Question: how I can create a ribbon header in bootstrap and i need to be responsive, the best way will be if this header will be split in 2 parts, i mean left and right, the ribbon must look like this:

my code is:
'''
.ribbon {
font-size: 16px !important;
/* This ribbon is based on a 16px font side and a 24px vertical rhythm. I've used em's to position each element for scalability. If you want to use a different font size you may have to play with the position of the ribbon elements */
width: 75%;
position: relative;
background-color: #fafafa;
background-image: -moz-linear-gradient(top, #ffffff, #f2f2f2);
background-image: -webkit-gradient(linear, 0 0, 0 100%, from(#ffffff), to(#f2f2f2));
background-image: -webkit-linear-gradient(top, #ffffff, #f2f2f2);
background-image: -o-linear-gradient(top, #ffffff, #f2f2f2);
background-image: linear-gradient(to bottom, #ffffff, #f2f2f2);
background-repeat: repeat-x;
filter: progid: DXImageTransform.Microsoft.gradient(startColorstr='#ffffffff', endColorstr='#fff2f2f2', GradientType=0);
border: 1px solid #d4d4d4;
color: #fff;
text-align: center;
padding: 1em 2em;
/* Adjust to suit */
margin: 2em auto 3em;
/* Based on 24px vertical rhythm. 48px bottom margin - normally 24 but the ribbon 'graphics' take up 24px themselves so we double it. */
}
.ribbon:before,
.ribbon:after {
content: "";
position: absolute;
display: block;
bottom: -1em;
border: 1.5em solid #f2f2f2;
/*side ribbons*/
z-index: -1;
}
.ribbon:before {
left: -2em;
border-right-width: 1.5em;
border-left-color: transparent;
}
.ribbon:after {
right: -2em;
border-left-width: 1.5em;
border-right-color: transparent;
}
.ribbon .ribbon-content:before,
.ribbon .ribbon-content:after {
content: "";
position: absolute;
display: block;
border-style: solid;
border-color: #e2e2e2 transparent transparent transparent;
bottom: -1em;
}
.ribbon .ribbon-content:before {
left: 0;
border-width: 1em 0 0 1em;
}
.ribbon .ribbon-content:after {
right: 0;
border-width: 1em 1em 0 0;
}
'''
'''
<div class="navbar ribbon">
<div class="navbar-inner ribbon-content">
<div class="container">
<ul class="nav">
<li class="active"><a href="#">Home</a>
</li>
<li><a href="#">Projects</a>
</li>
<li><a href="#">Services</a>
</li>
<li><a href="#">Downloads</a>
</li>
<li><a href="#">About</a>
</li>
<li><a href="#">Contact</a>
</li>
</ul>
</div>
</div>
</div>
<!-- /.navbar -->
'''
Thank you
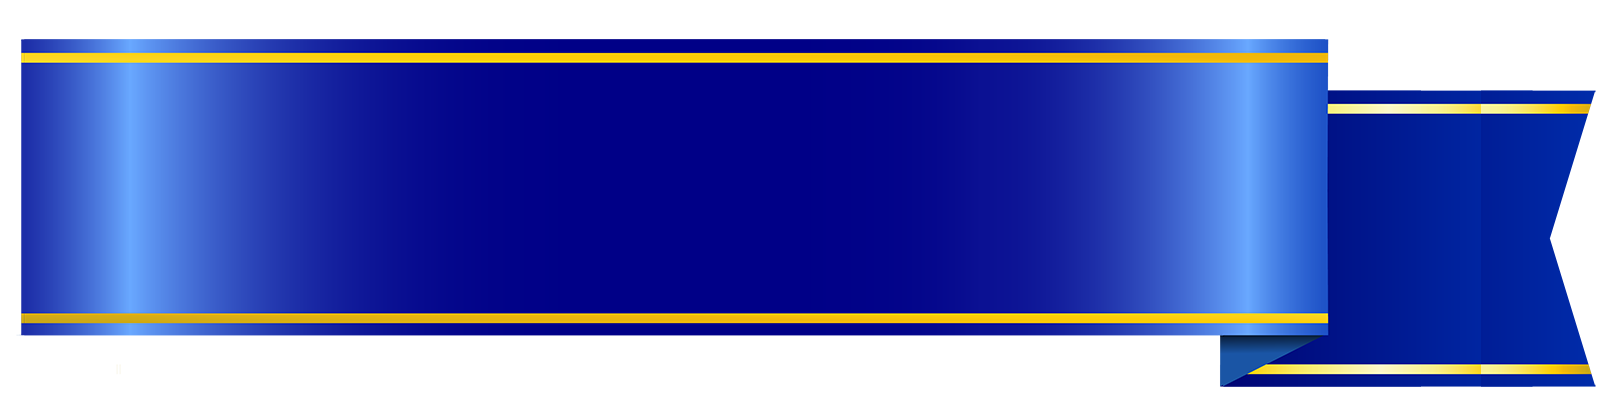
Answer: I've made this quickly using pseudo element and css triangles. Maybe it can inspire you
'''
body {
background-color: white;
}
header {
position: relative;
background-color: blue;
color: white;
text-align: center;
width: 95%;
height: 40px;
}
header::before,
header::after {
content: '';
display: block;
position: absolute;
}
header::before {
height: 40px;
width: 50px;
right: -30px;
top: 4px;
background-color: darkblue;
z-index: -1;
}
header::after {
width: 0;
height: 0;
border-style: solid;
border-width: 20px 20px 20px 0;
border-color: transparent white transparent transparent;
right: -30px;
top: 4px;
}
'''
'''
<link href="https://maxcdn.bootstrapcdn.com/bootstrap/3.3.4/css/bootstrap.min.css" rel="stylesheet" />
<div class="row">
<div class="col-xs-12 header">
<header>
<h1>Header</h1>
</header>
</div>
</div>
'''